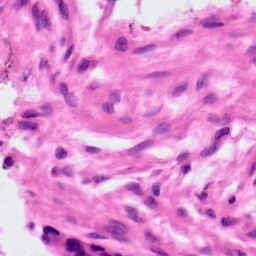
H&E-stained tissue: Ovarian